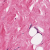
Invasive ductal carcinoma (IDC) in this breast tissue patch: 0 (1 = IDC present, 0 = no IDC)